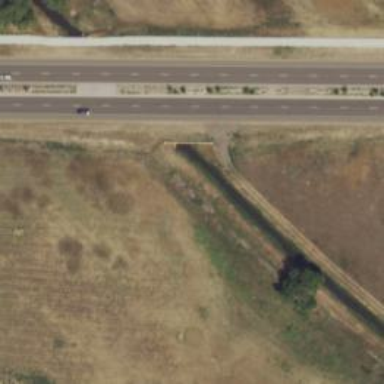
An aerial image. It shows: Culvert underpass for canal.